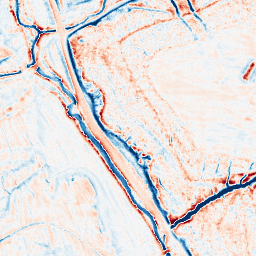
Category: edge_preserving
Decomposition family: anisotropic_diffusion
Decomposition parameters: iterations: 20
kappa: 10
gamma: 0.2
Upsampling method: lanczos
Upsampling parameters: scale: 4
Upsampling scale: 4